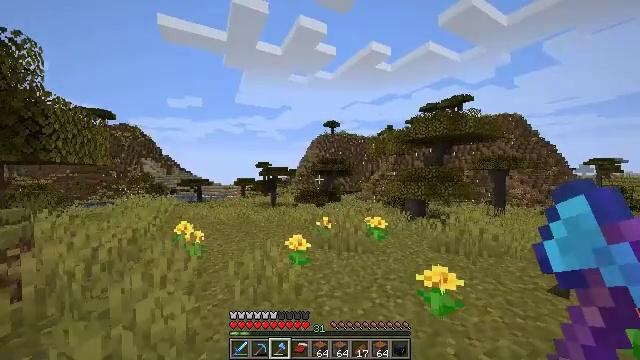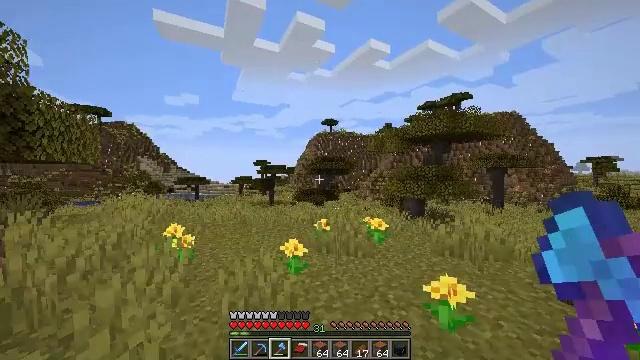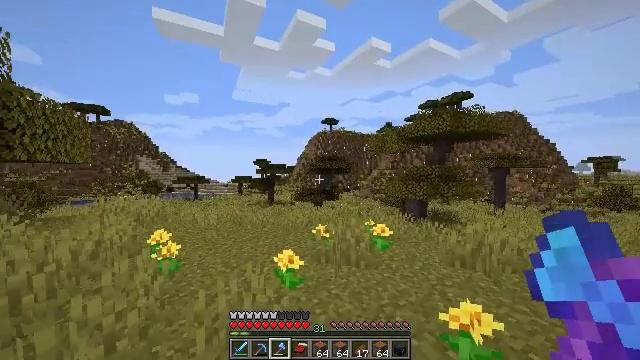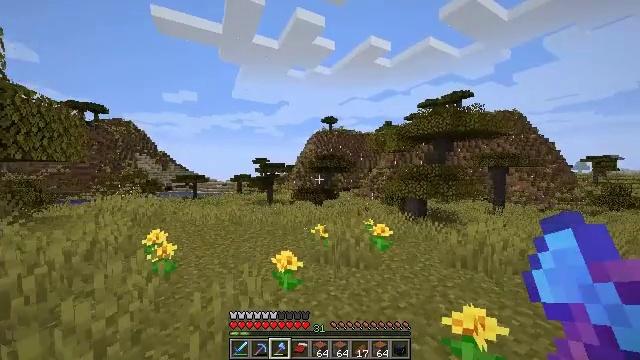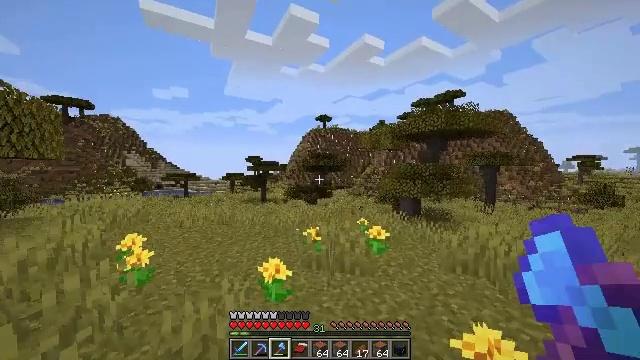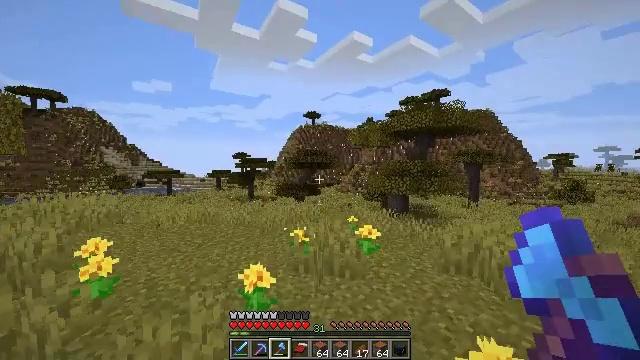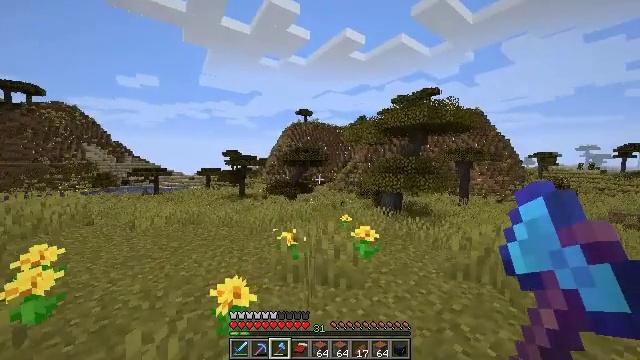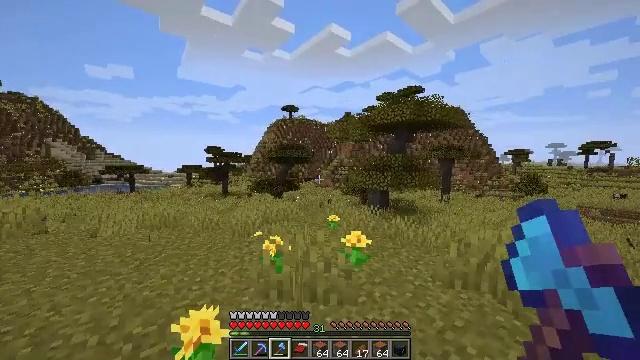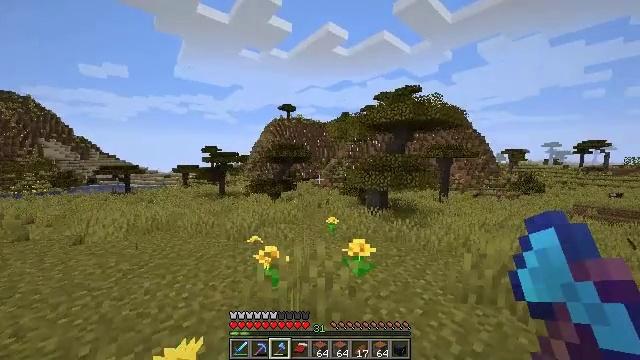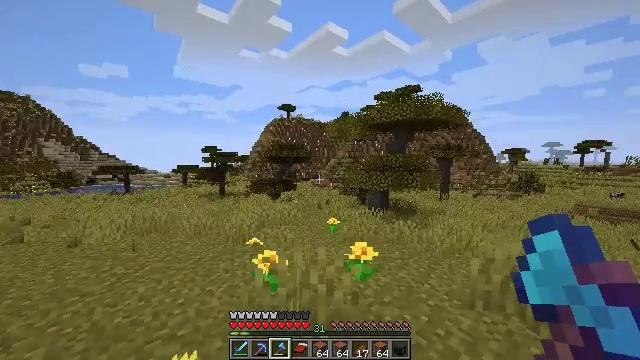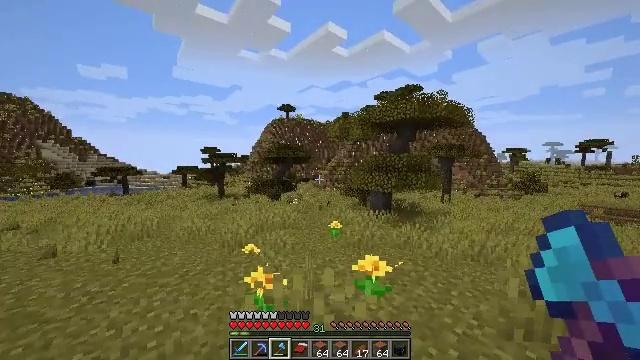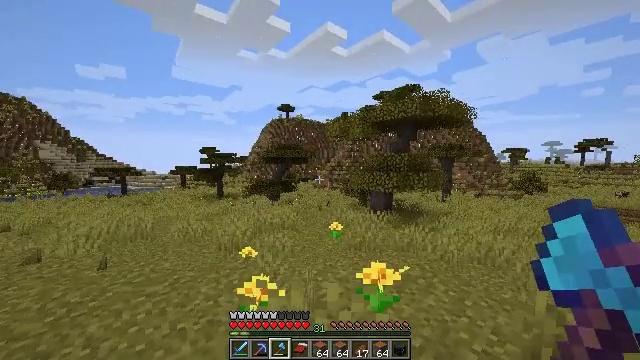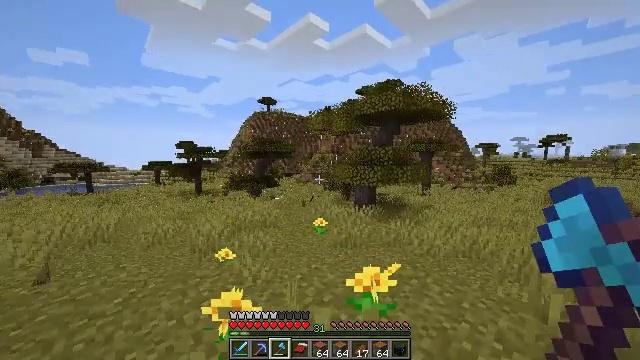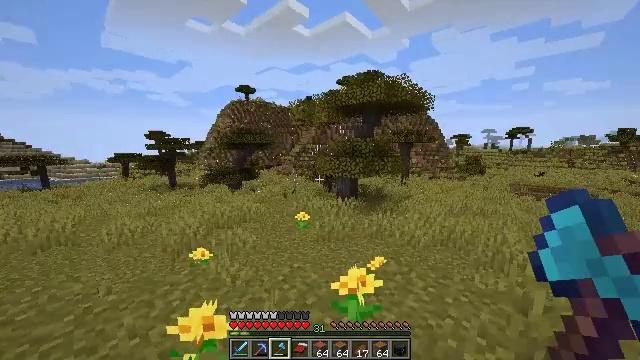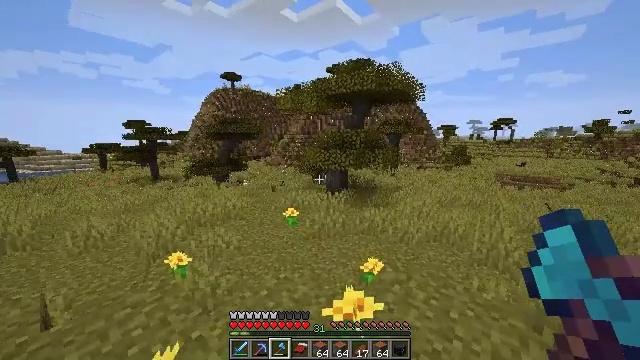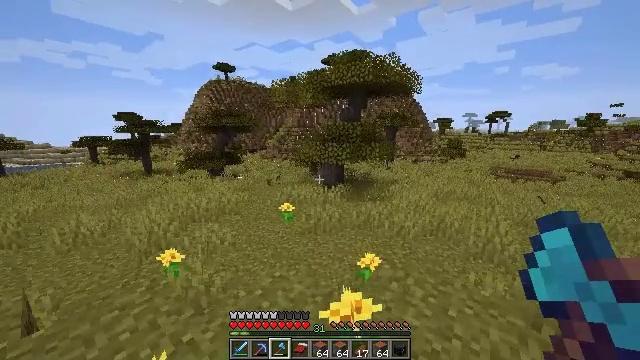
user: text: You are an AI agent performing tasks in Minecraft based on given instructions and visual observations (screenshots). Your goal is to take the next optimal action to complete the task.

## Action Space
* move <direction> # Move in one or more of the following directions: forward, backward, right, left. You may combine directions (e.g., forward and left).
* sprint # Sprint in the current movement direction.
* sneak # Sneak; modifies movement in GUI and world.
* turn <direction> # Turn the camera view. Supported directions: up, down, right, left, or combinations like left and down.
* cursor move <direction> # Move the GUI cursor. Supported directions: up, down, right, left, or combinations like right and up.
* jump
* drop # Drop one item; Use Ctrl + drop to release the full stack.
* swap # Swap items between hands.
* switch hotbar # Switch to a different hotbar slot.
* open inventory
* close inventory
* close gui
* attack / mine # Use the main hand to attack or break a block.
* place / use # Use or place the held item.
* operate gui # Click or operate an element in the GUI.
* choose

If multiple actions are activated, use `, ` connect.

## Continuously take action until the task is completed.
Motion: motion action
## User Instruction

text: Mine acacia log from the tree's trunk.
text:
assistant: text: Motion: move forward, sprint
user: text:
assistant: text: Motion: move forward, sprint
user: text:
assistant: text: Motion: move forward, sprint
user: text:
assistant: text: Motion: move forward, sprint, turn right
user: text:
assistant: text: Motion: move forward, sprint, turn right
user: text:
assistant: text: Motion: move forward, sprint, turn right
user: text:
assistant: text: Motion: move forward, sprint, turn right
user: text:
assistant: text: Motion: move forward, sprint
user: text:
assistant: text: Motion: move forward, sprint
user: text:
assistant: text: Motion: move forward, sprint
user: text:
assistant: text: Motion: move forward, sprint
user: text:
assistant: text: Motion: move forward, sprint, turn right and down
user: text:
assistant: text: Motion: move forward, sprint, turn right and down
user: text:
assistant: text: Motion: move forward, sprint, turn right and down
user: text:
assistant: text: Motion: move forward, sprint, turn right and down
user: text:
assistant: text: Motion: move forward, sprint
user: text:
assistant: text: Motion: move forward, sprint
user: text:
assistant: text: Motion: move forward, sprint, jump
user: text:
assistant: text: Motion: move forward, sprint, jump
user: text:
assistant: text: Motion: move forward, sprint, jump
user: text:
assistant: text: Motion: move forward, sprint, jump
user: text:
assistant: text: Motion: move forward, sprint, jump
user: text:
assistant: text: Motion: move forward, sprint, jump
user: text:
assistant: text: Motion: move forward, sprint, jump
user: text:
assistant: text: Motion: move forward, sprint
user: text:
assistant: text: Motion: move forward, sprint, turn right and up
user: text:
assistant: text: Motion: move forward, sprint, turn right and up
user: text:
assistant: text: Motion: move forward, sprint, turn right and up
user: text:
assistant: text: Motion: move forward, sprint
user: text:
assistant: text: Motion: move forward, sprint, turn up